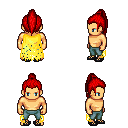
a pixel art fantasy rpg character, male body template, human, tanned skin, yellow tattered cape, teal pants, red long topknot hairstyle, ghillies, four views (front, back, left, right), 2x2 character sprite sheet, small pixel art, hard edges, no anti-aliasing